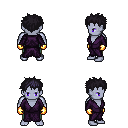
a pixel art fantasy rpg character, male body template, dark elf, purple skin, purple robe, teal pants, raven bedhead hairstyle, gold gloves, four views (front, back, left, right), 2x2 character sprite sheet, small pixel art, hard edges, no anti-aliasing